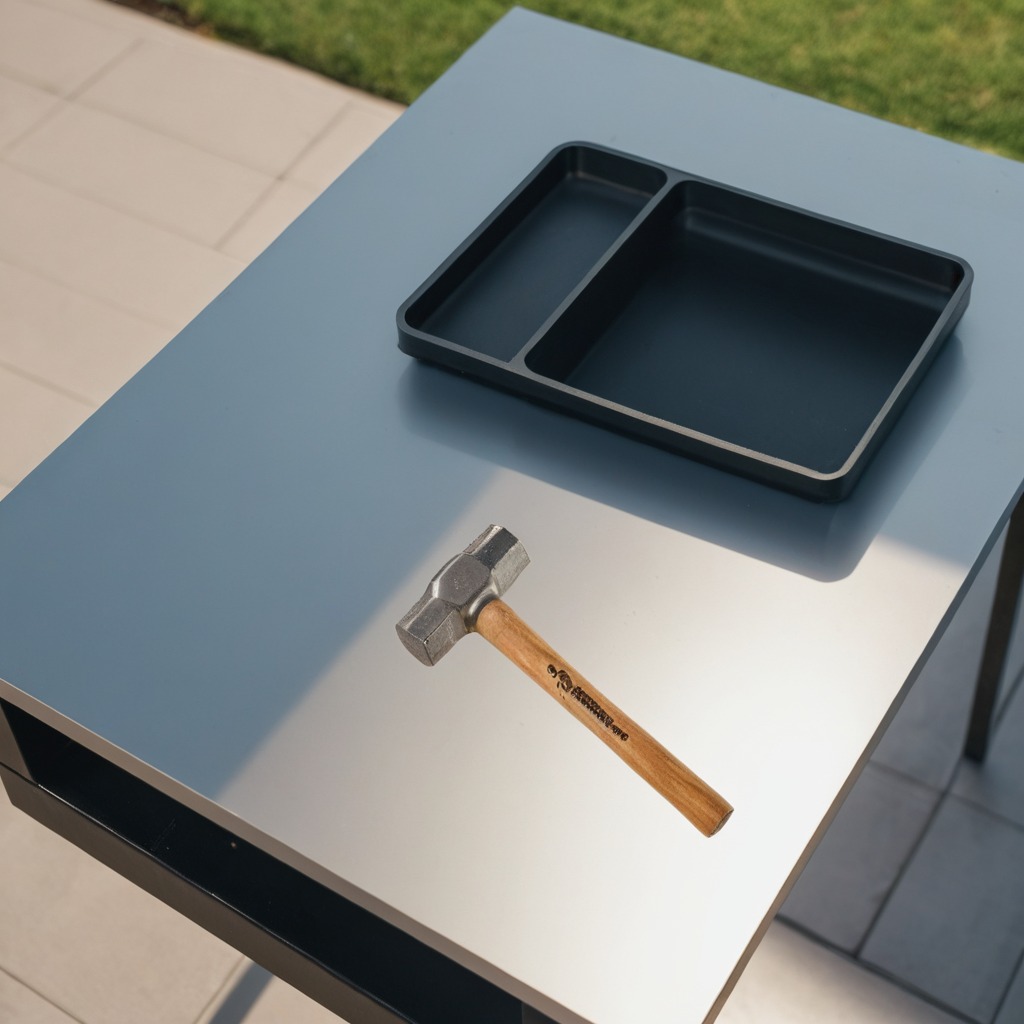
A hammer is lying on the textured surface of a clean utility table in a temporary outdoor tool station.